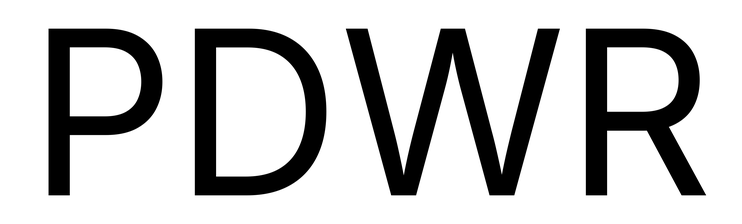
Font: Inter_Regular